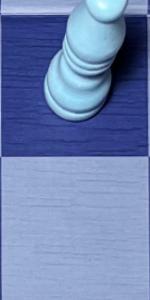
Label: Empty